高三 · 度量几何学
24. 如图,已知 $\mathrm{PF}_{1}: \mathrm{PF}_{2}=1: 3, \mathrm{AB}=12, \mathrm{G}_{1} \mathrm{G}_{2}=20$, 求 $\mathrm{PQ}$.

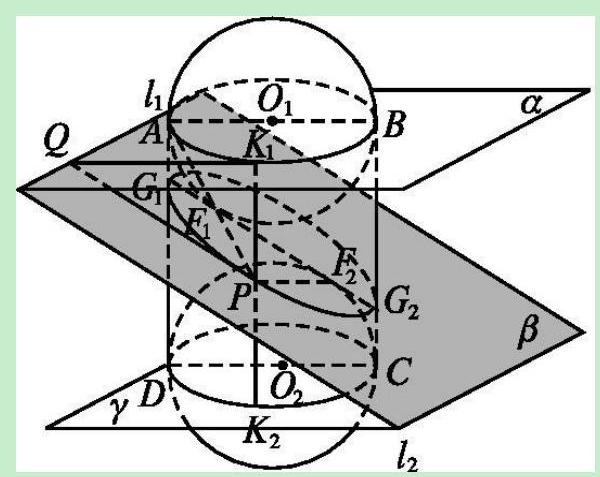
答案: 解答: 设椭圆长轴长为 $2 a$,短轴长为 $2 b$, 焦距为 $2 c$, 由已知可得 $a=10, b=6, c=\sqrt{a^{2}-b^{2}}$ $=8, \mathrm{e}=\frac{\mathrm{C}}{\mathrm{a}}=\frac{4}{5}$,

由椭圆定义, 知 $\mathrm{PF}_{1}+\mathrm{PF}_{2}=\mathrm{G}_{1} \mathrm{G}_{2}=20$,

又 $\mathrm{PF}_{1}: \mathrm{PF}_{2}=1: 3$,则 $\mathrm{PF}_{1}=5, \mathrm{PF}_{2}=15$.

由离心率定义, 得 $\frac{\mathrm{PF}_{1}}{\mathrm{PQ}}=\frac{4}{5}, \therefore \mathrm{PQ}=\frac{25}{4}$
解析: : 分析: 本题主要考查了平面与圆柱面的截线, 解决问题的关键是根据平面与圆柱面的截线的性质结合所给条件分析计算即可